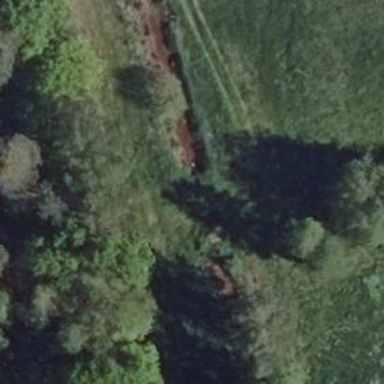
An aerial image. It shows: Culvert tunnel.